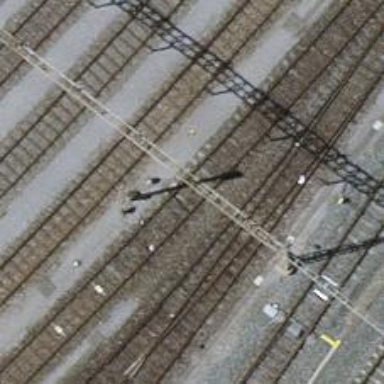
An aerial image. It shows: Rail yard with electrified rails and single track.